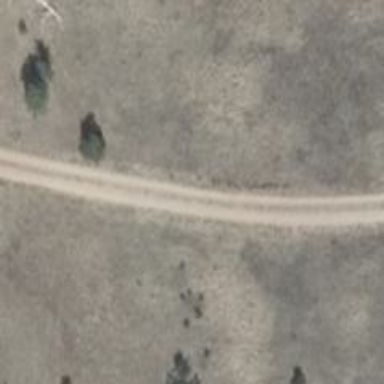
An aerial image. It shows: Dirt track road with grade 4 track type.